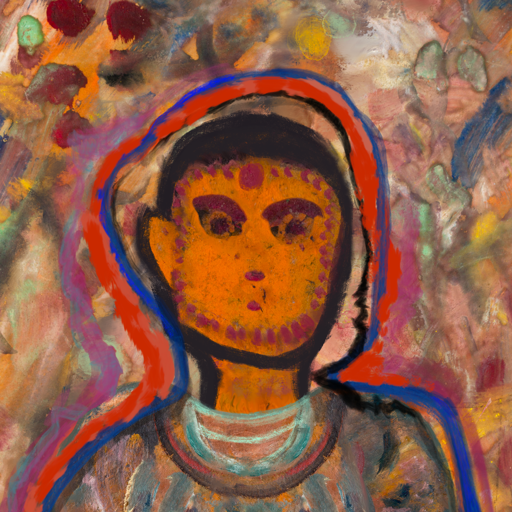
Background: Mother_And_Son_Mother, Head And Neck Front: Doll, Face Front: Doll, Bust: Boggyland, Hair Front: Experience, Head Accessory: Blank, Second Necklace: Blank, Necklace: Blank, Baby: Blank